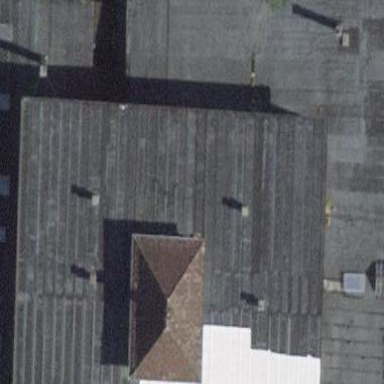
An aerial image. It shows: Apartment building with skillion roof shape.